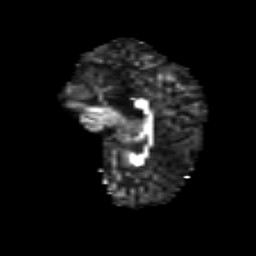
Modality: FA
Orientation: sagittal
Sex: female
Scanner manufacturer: siemens
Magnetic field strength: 3 T
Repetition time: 5 s
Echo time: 0.071 s